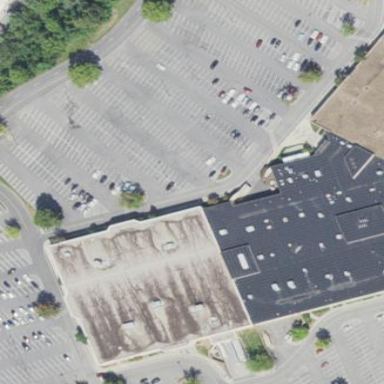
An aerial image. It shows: Retail building housing department store.